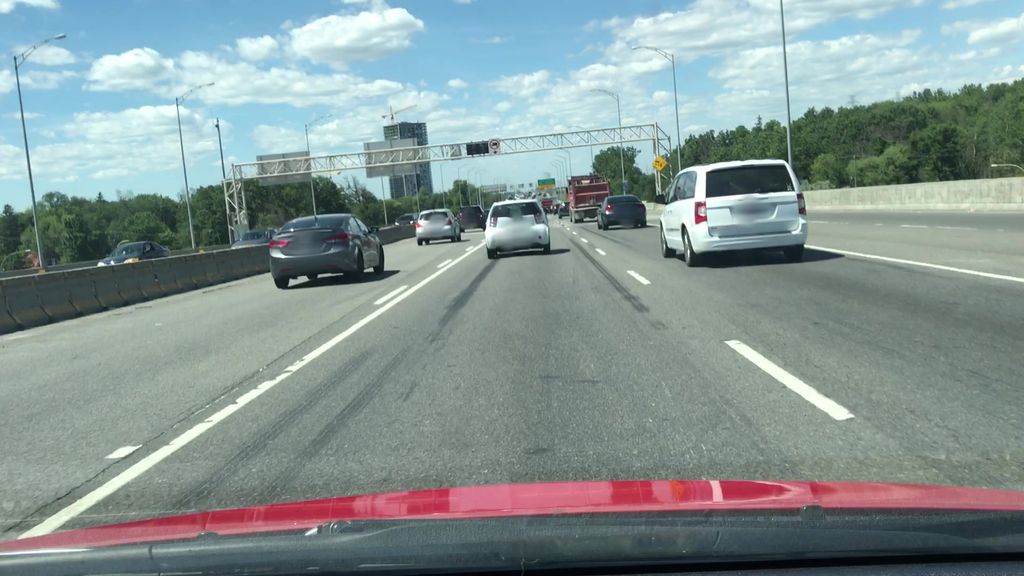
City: montreal